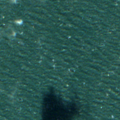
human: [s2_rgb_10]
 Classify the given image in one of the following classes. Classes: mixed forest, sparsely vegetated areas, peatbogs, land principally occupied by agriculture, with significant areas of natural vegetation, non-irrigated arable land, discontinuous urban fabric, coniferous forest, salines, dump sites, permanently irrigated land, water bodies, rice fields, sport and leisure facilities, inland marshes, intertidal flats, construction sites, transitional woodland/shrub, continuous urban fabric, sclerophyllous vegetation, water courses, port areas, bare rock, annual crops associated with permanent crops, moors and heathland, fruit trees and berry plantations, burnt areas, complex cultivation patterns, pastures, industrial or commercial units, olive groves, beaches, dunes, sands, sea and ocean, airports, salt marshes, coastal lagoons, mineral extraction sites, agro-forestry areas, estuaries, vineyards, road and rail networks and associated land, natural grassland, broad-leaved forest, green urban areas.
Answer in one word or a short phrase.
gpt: sea and ocean